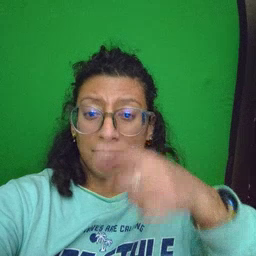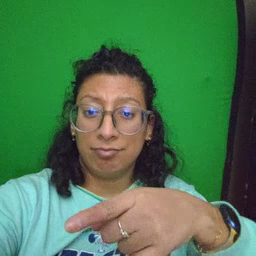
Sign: hesheit